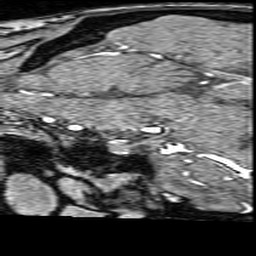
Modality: angio
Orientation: sagittal
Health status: ill
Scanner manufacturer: philips
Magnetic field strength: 3 T
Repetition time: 0.01824 s
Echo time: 0.00339 s